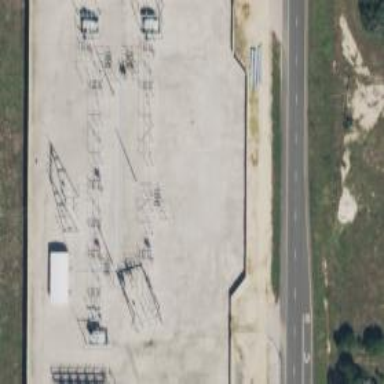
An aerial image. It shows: Switch for power supply.